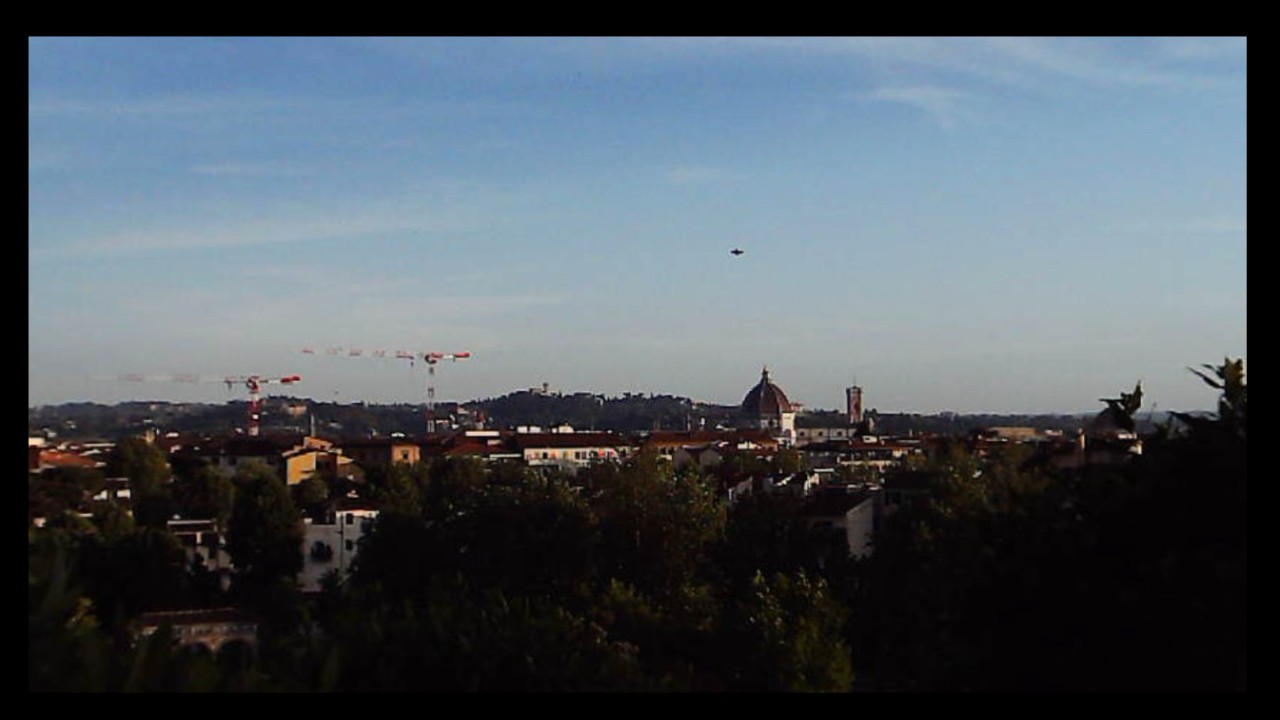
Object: DarwinFPV cineape20